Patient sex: F
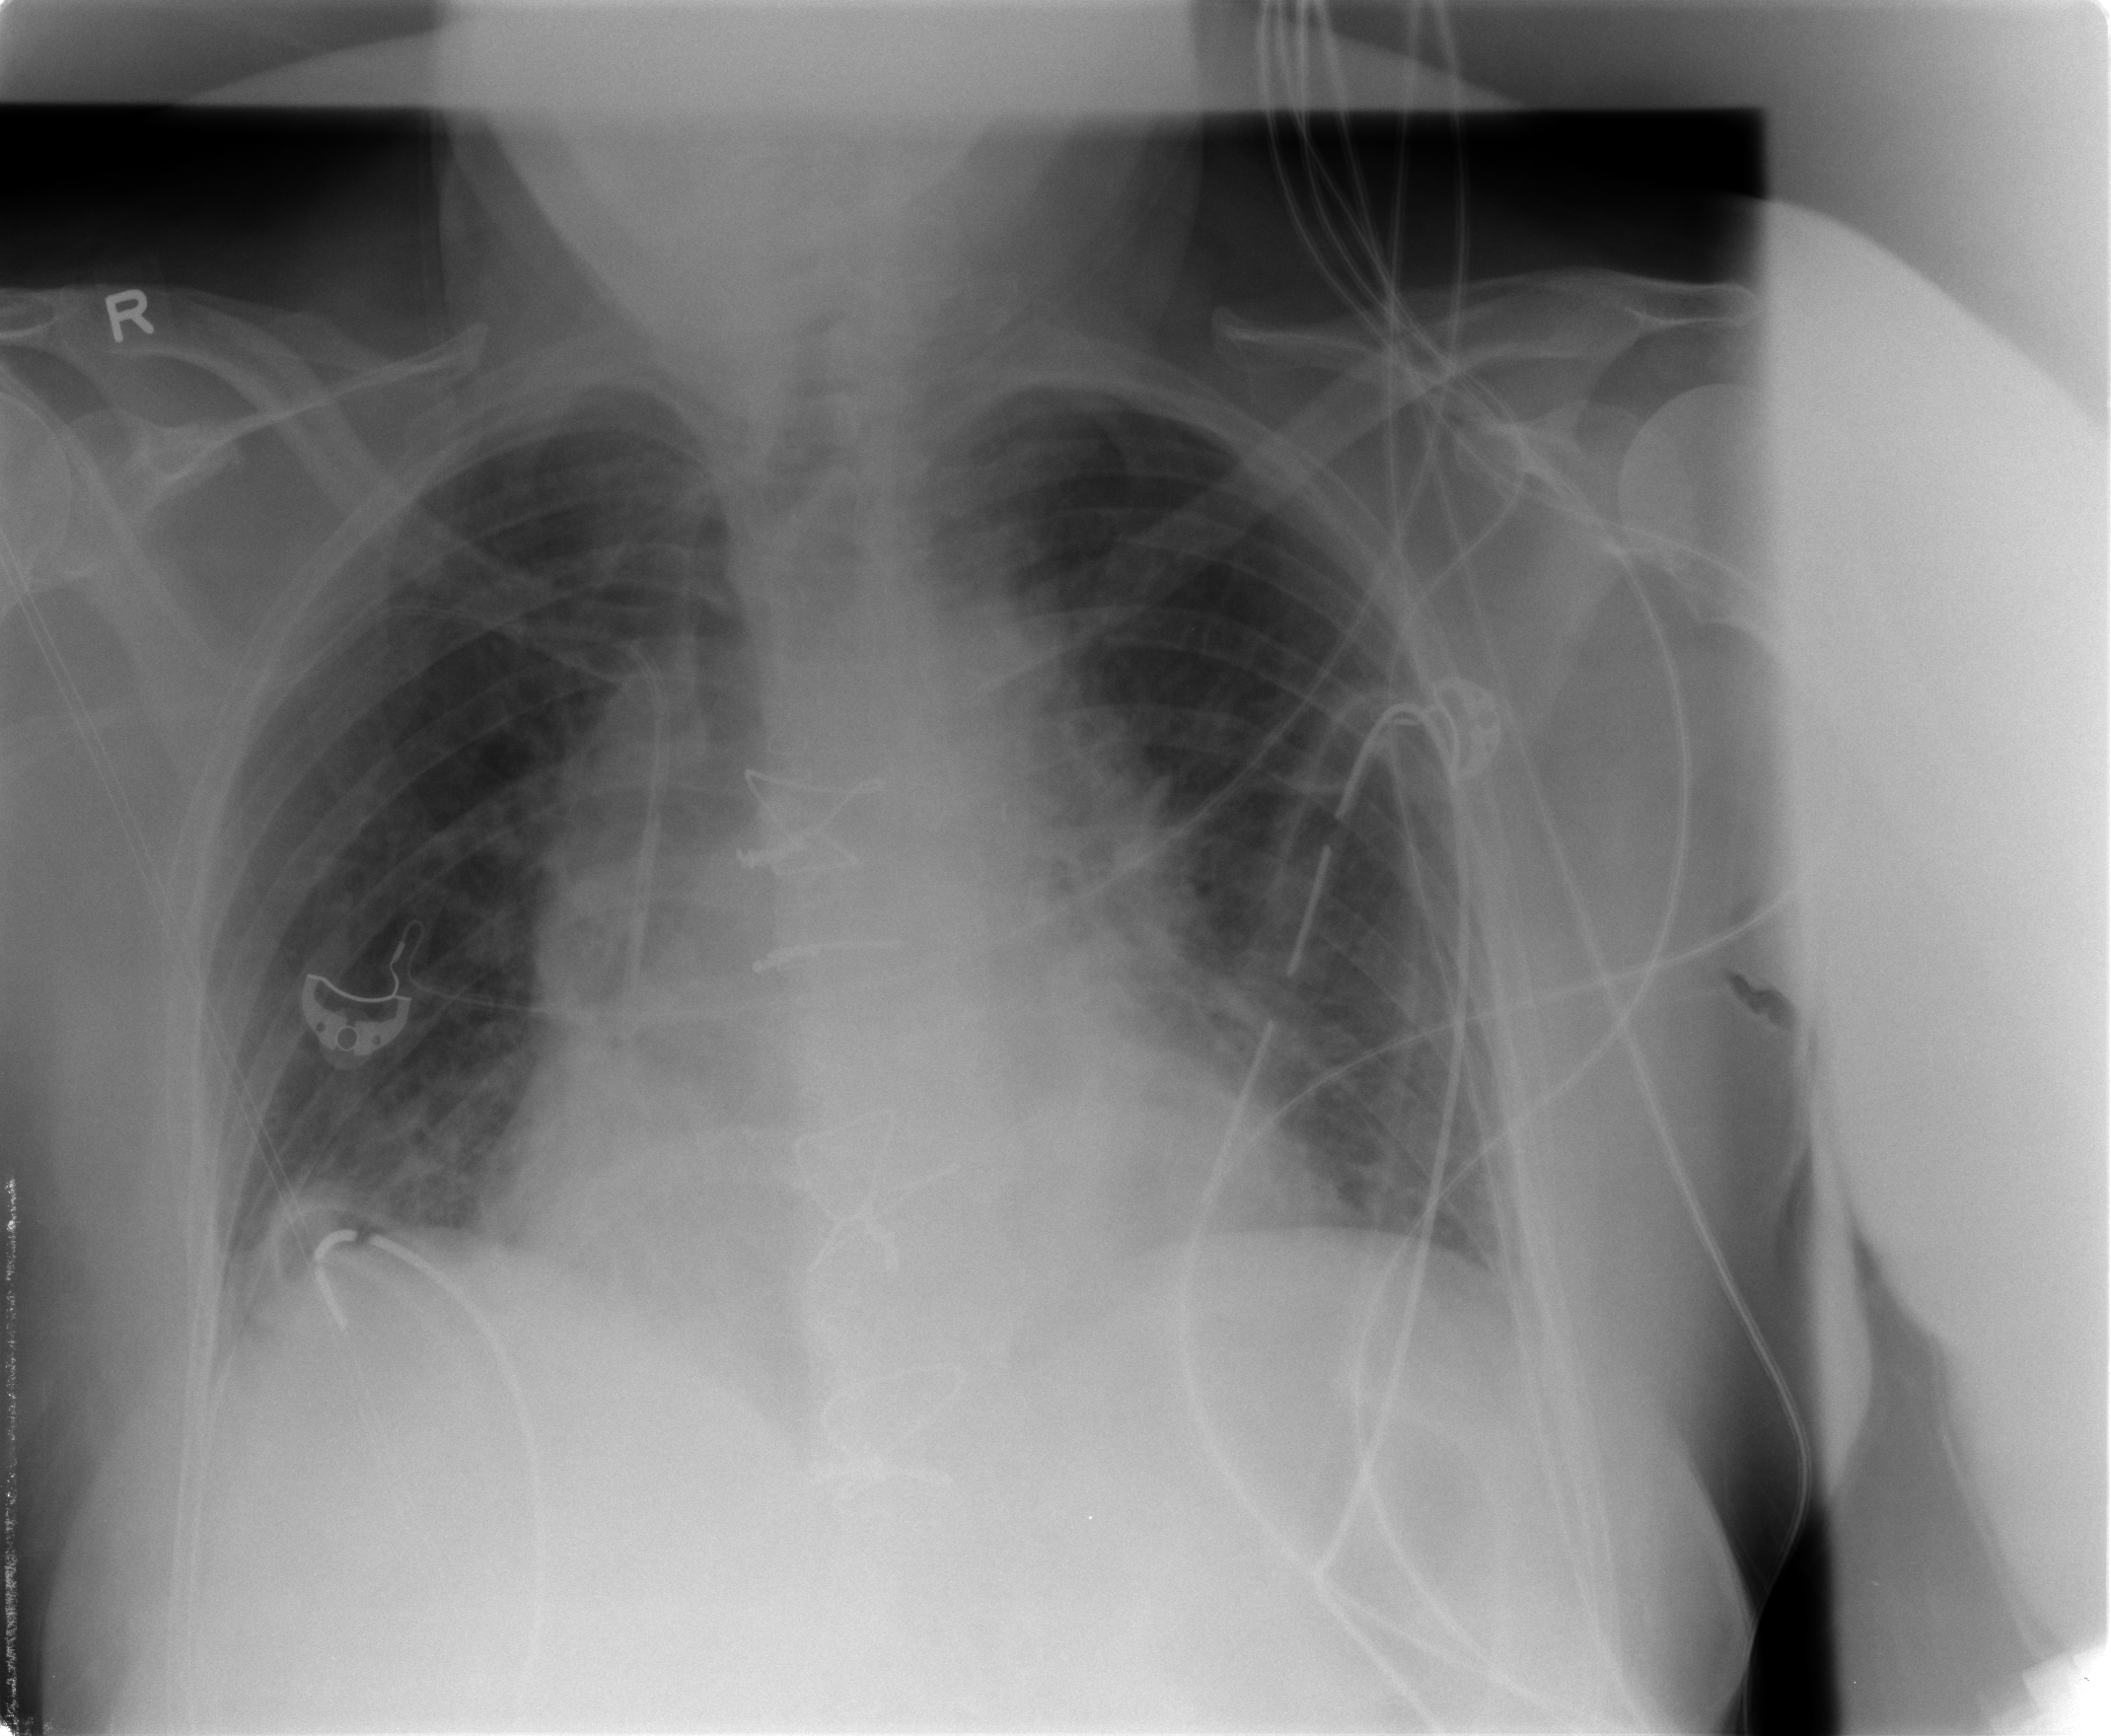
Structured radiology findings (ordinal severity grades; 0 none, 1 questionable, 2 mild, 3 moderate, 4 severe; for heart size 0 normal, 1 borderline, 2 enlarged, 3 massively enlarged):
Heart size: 2
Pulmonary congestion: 2
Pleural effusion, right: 0
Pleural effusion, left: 0
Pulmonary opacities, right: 2
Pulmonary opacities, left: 2
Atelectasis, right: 2
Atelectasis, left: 2